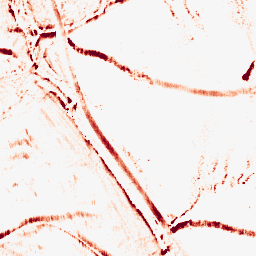
Category: morphological
Decomposition family: morphological_rect
Decomposition parameters: operation: opening
width: 5
height: 10
Upsampling method: sinc_hamming
Upsampling parameters: scale: 8
kernel_size: 16
Upsampling scale: 8